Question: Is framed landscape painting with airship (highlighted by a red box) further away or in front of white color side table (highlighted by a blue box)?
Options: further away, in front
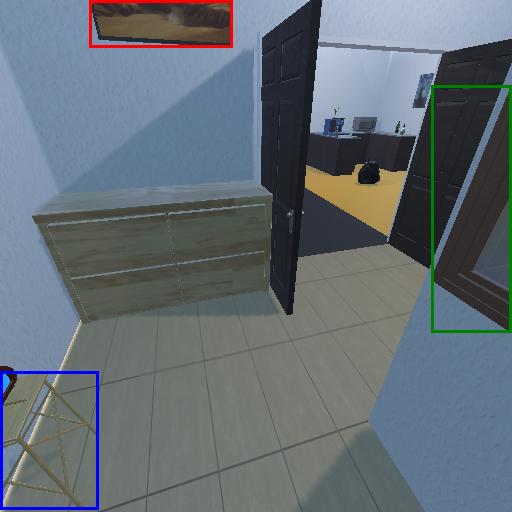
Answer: further away